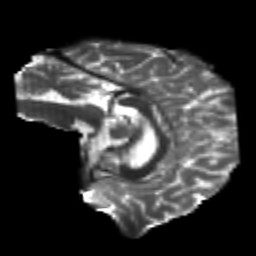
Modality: T2w
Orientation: sagittal
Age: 20
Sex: male
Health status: healthy
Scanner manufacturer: philips
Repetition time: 7.477 s
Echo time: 0.08753 s